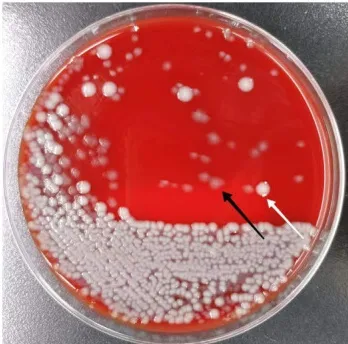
Colony characteristics of isolations from appendiceal purulent fluid. (A) Growth on Columbia blood agar after incubation at 35 C for 24 h.
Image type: pathology (gram)